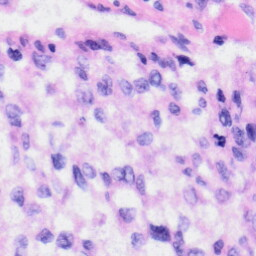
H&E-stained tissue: Liver